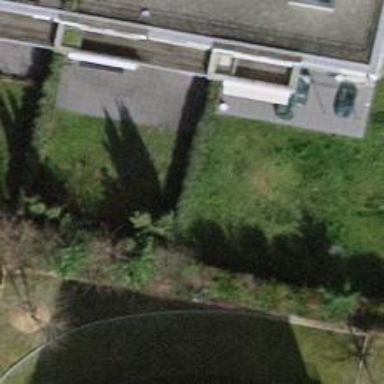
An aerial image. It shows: Garden enclosed by fence.